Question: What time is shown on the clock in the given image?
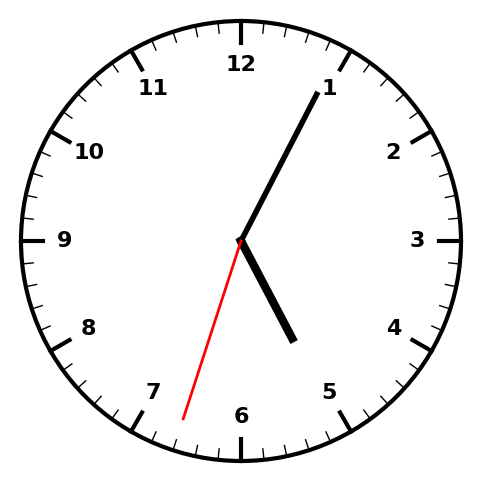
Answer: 05:04:33